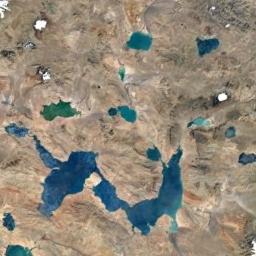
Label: lake